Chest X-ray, AP view. Patient: 17 years old, sex M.
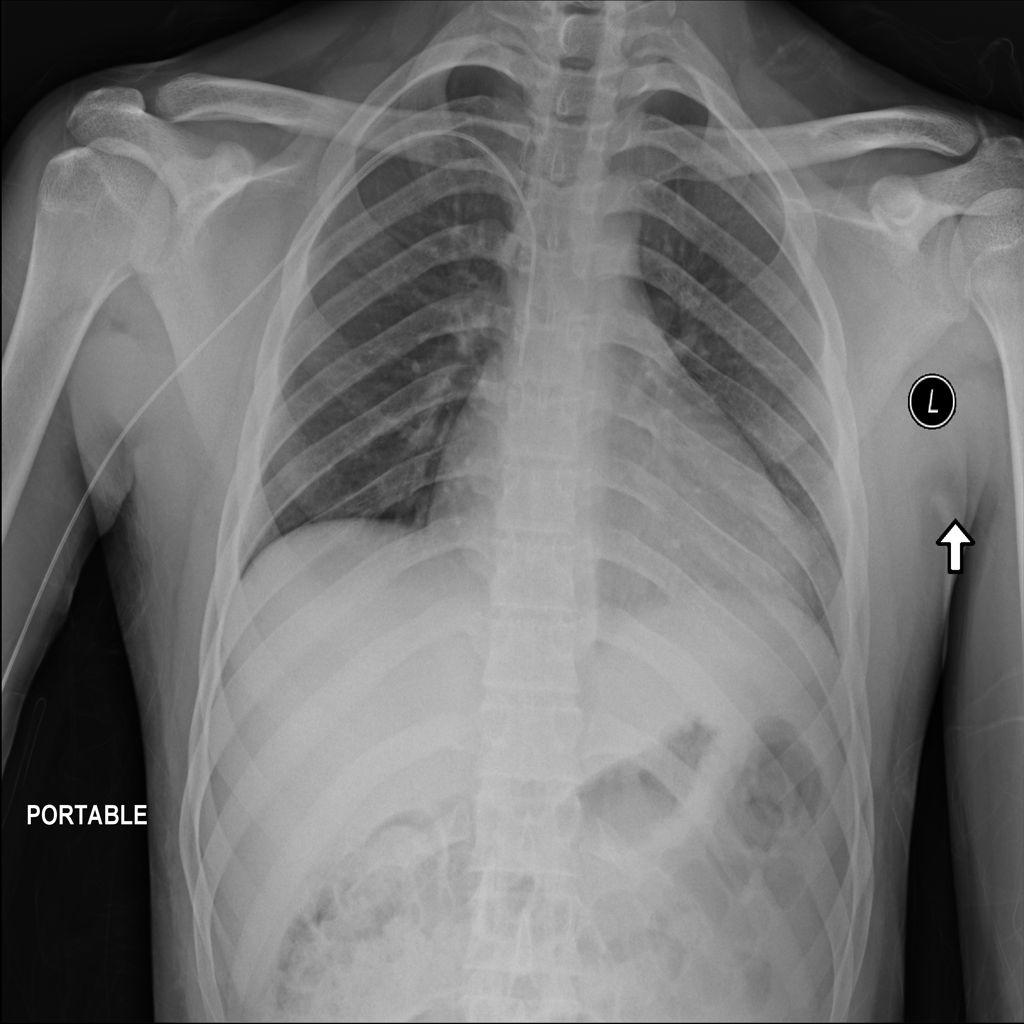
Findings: Cardiomegaly